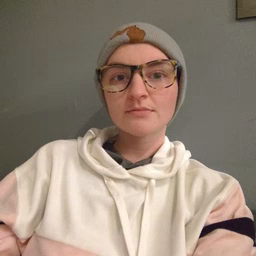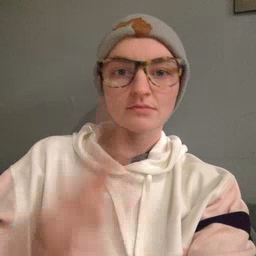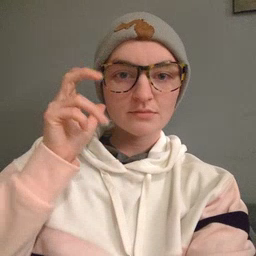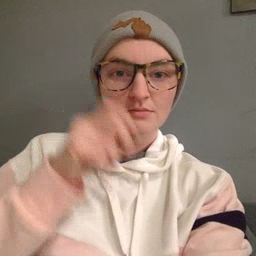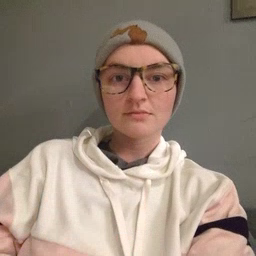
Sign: hear